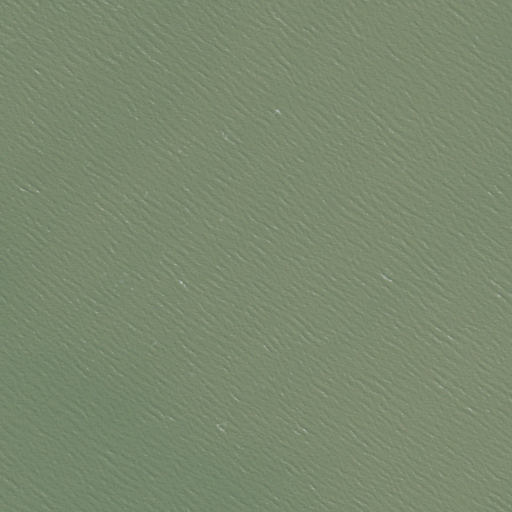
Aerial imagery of bar in Texas named Carancahua Reef containing only open water